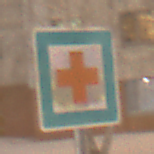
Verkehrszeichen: ErsteHilfe
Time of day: Night
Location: Outdoor (Urban)
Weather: Overcast
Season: Winter
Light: Artificial